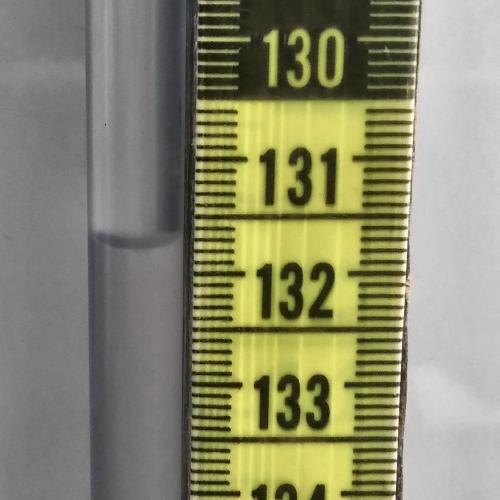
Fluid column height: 131.7 cm